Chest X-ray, PA view. Patient: 47 years old, sex F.
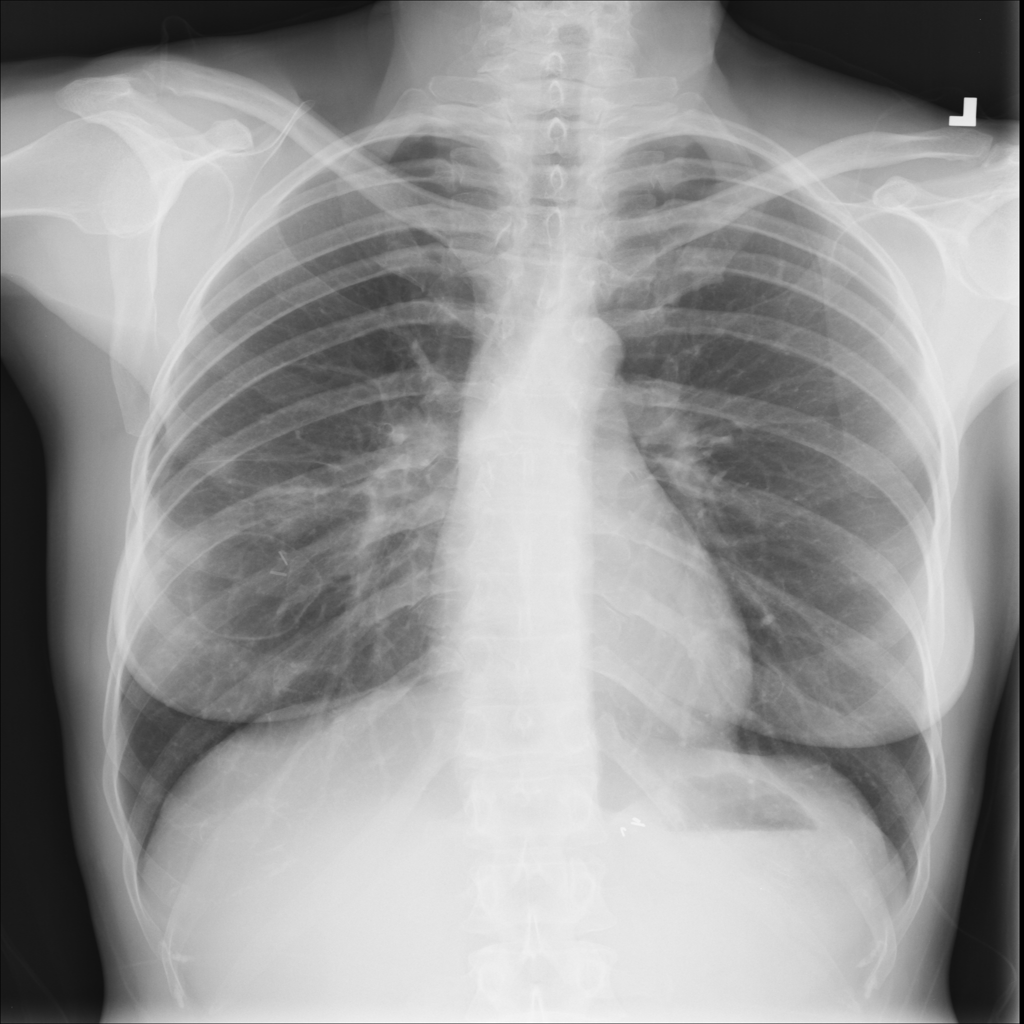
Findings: Nodule, Pleural_Thickening